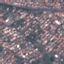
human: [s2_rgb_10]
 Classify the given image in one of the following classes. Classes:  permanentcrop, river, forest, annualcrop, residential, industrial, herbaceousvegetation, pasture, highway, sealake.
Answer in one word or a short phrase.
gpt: Residential